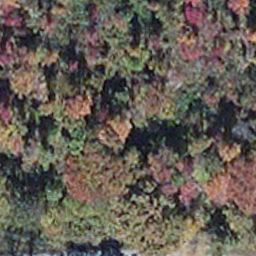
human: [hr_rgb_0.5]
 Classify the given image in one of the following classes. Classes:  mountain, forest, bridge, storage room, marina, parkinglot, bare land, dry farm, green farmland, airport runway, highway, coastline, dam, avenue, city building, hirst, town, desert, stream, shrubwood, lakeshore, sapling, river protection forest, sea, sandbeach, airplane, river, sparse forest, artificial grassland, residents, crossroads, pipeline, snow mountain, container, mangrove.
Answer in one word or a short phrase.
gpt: mangrove